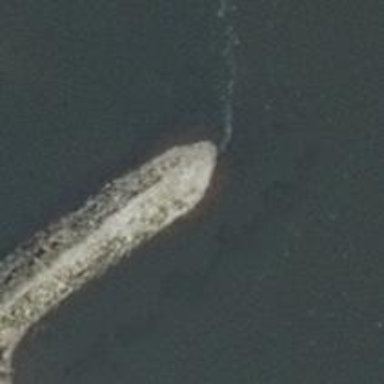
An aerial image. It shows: Breakwater structure.